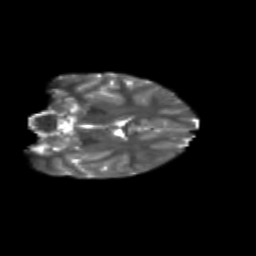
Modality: T2w
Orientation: coronal
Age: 11
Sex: female
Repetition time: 9.512 s
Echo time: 0.089 s